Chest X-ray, PA view. Patient: 61 years old, sex F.
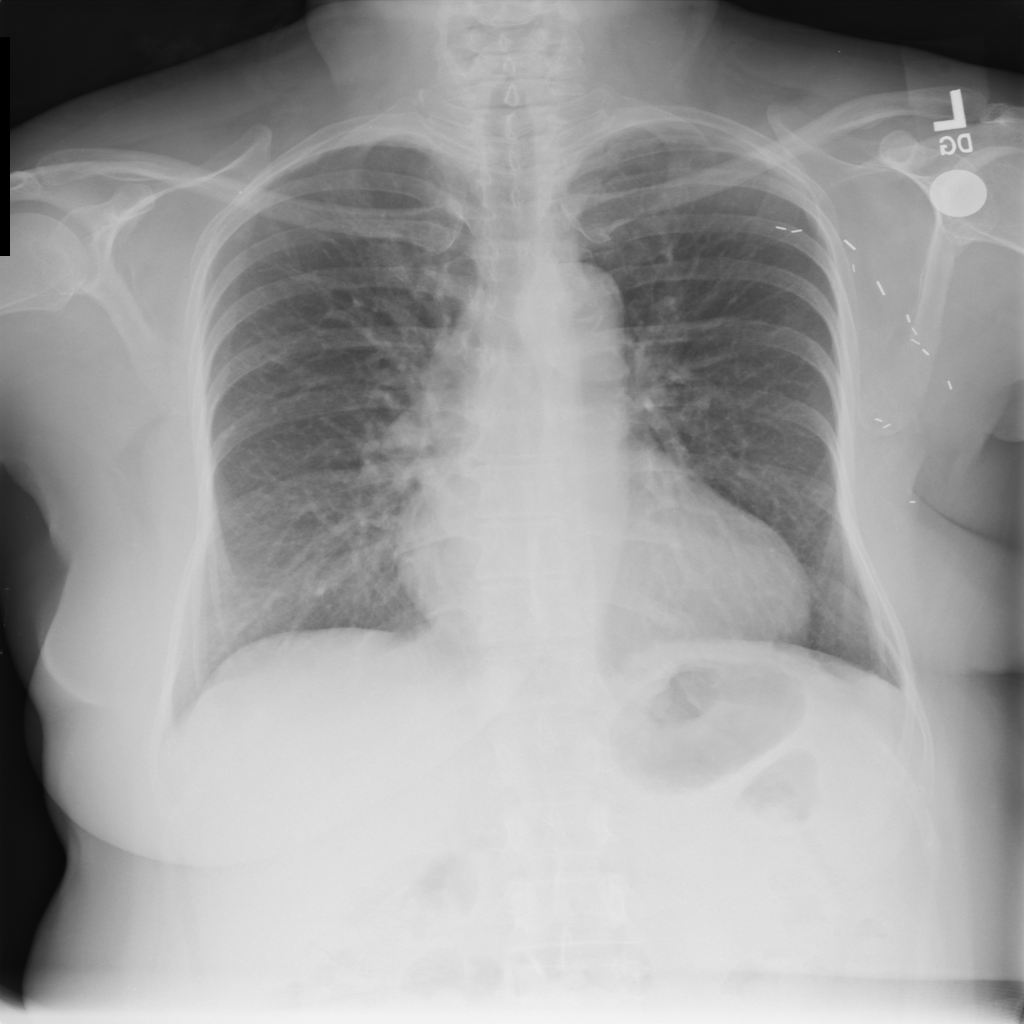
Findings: No Finding